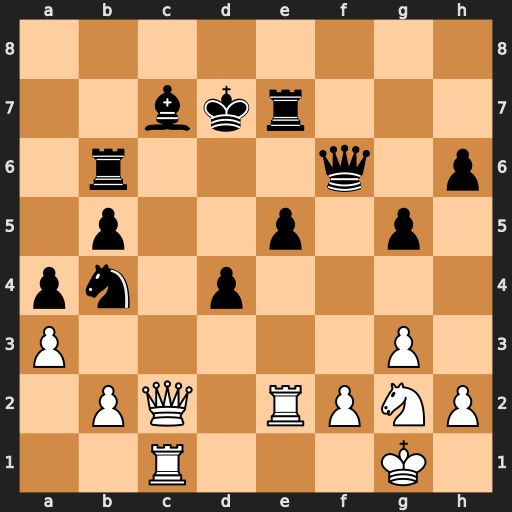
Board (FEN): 8/2bkr3/1r3q1p/1p2p1p1/pn1p4/P5P1/1PQ1RPNP/2R3K1
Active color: w
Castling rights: -
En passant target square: -
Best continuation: Qxc7+ Ke8 Qc8+ Kf7 axb4